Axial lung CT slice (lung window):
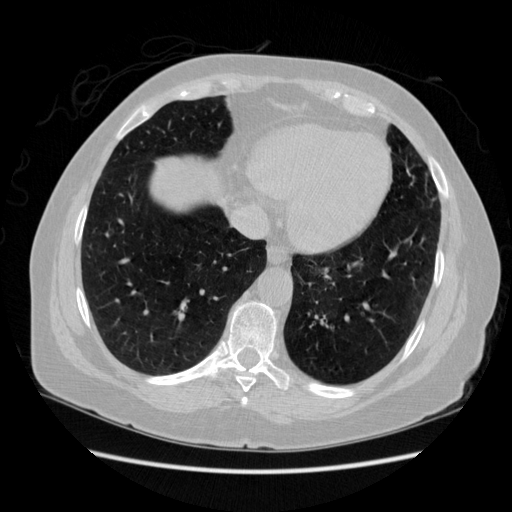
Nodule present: no